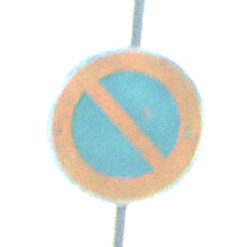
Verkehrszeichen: EingeschraenktesHalteverbot
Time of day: SunriseSunset
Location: Outdoor (Nature)
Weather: PartlyCloudy
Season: NotSpecified
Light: Natural